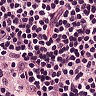
Metastatic tissue present: no